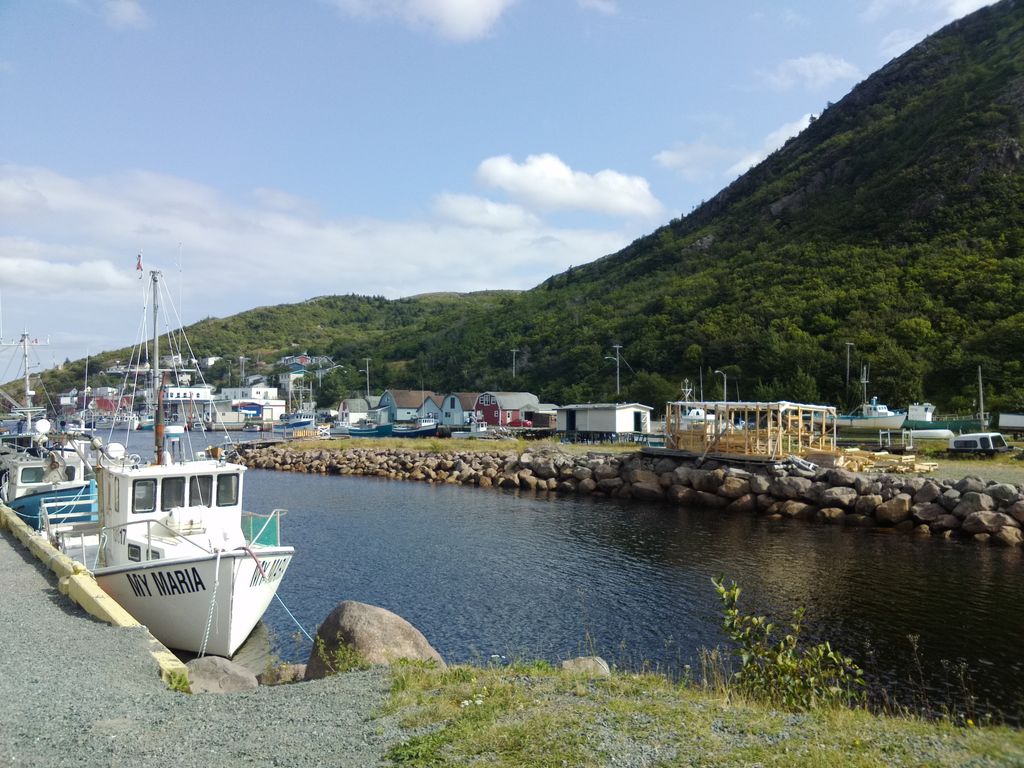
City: st_johns